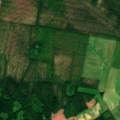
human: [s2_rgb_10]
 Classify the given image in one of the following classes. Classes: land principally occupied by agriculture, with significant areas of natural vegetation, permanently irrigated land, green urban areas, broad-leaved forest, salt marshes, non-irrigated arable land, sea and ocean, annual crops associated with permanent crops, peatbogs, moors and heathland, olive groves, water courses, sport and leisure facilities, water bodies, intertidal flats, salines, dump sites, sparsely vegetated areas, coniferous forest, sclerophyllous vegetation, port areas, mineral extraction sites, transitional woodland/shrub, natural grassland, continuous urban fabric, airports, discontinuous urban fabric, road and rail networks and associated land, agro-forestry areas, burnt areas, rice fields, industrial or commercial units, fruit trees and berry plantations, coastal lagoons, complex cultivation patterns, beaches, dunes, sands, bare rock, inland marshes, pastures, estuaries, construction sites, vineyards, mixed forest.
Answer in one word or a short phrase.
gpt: land principally occupied by agriculture, with significant areas of natural vegetation, coniferous forest, mixed forest, transitional woodland/shrub